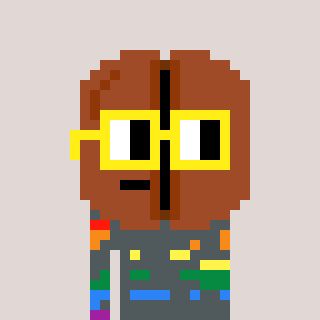
a pixel art character with square yellow glasses, a coffeebean-shaped head and a peachy-colored body on a warm background